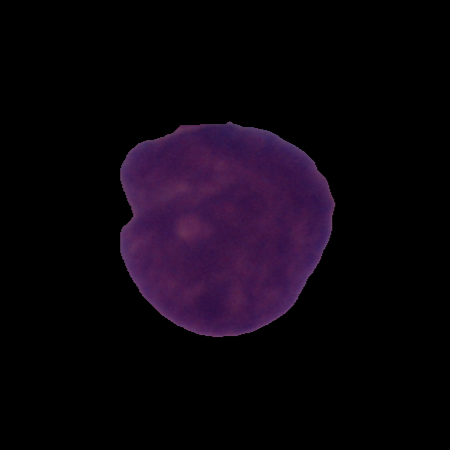
Label: cancer